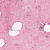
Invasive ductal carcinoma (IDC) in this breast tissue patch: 0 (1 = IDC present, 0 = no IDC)